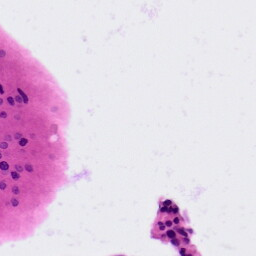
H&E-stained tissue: Colon